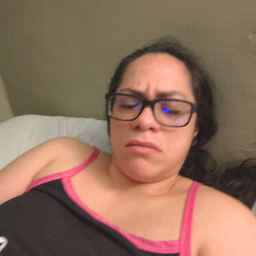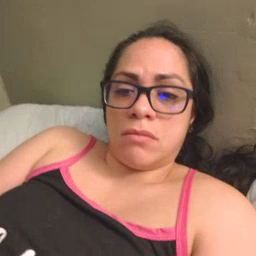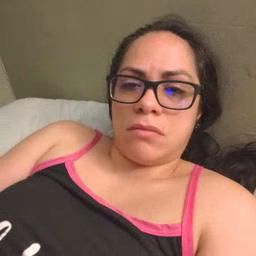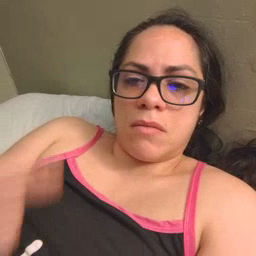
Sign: owie